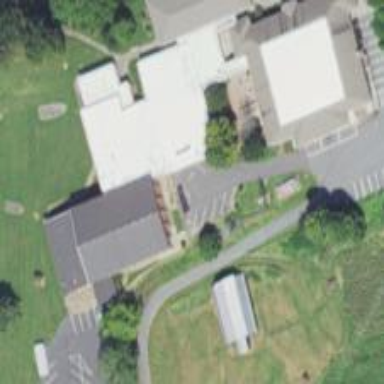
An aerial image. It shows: School.